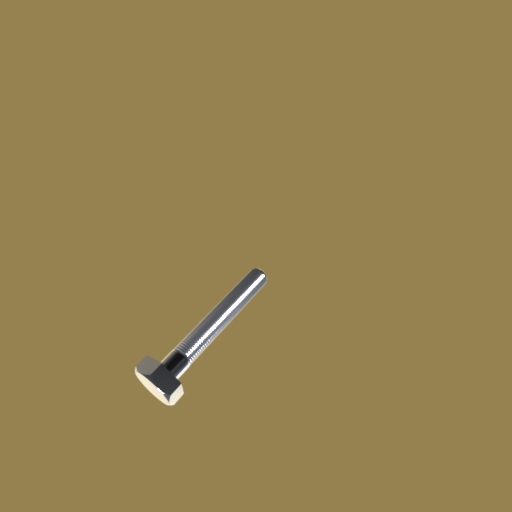
Label: bolt